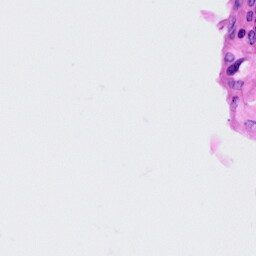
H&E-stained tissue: Cervix